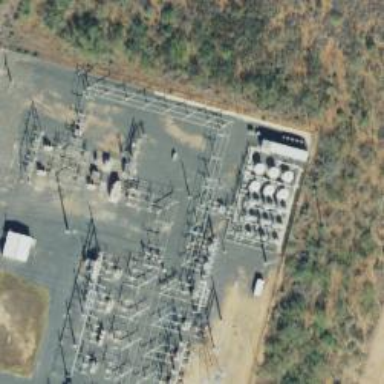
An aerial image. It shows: Power tower.